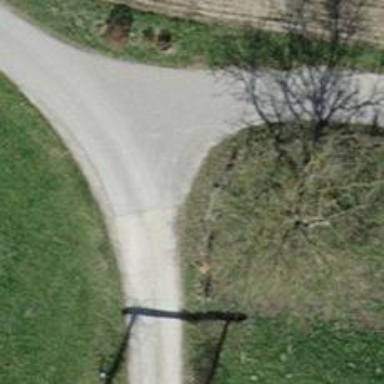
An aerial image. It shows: Bench.